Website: walmart
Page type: newsletter-management
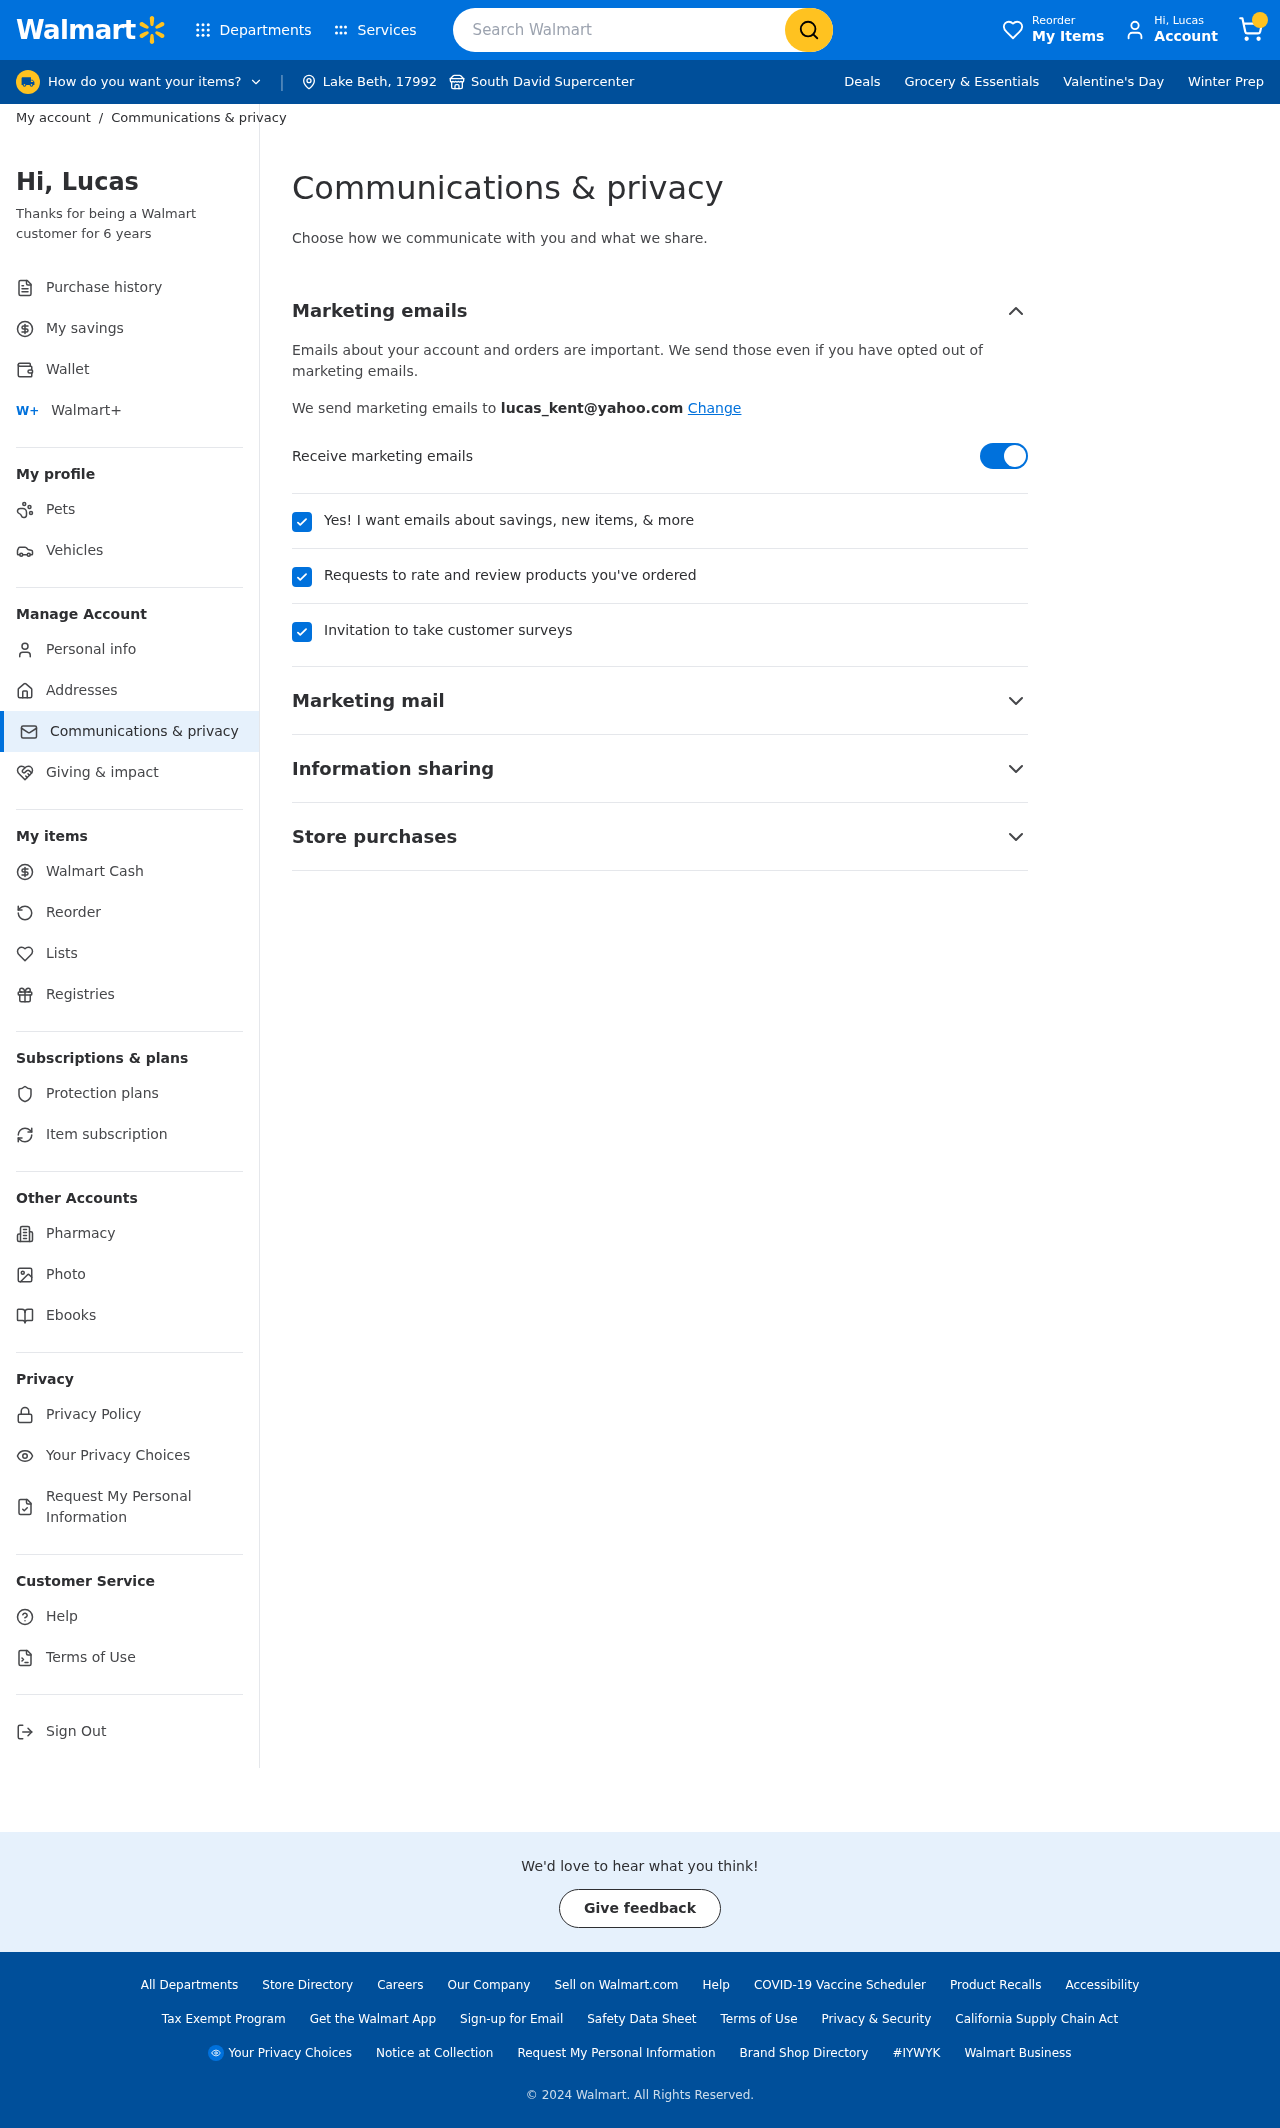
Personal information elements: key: PII_CITY
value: Lake Beth
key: PII_CITY2
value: South David
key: PII_EMAIL
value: lucas_kent@yahoo.com
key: PII_FIRSTNAME
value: Lucas
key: PII_POSTCODE
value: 17992
Search elements: key: HEADER_SEARCH
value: Search Walmart